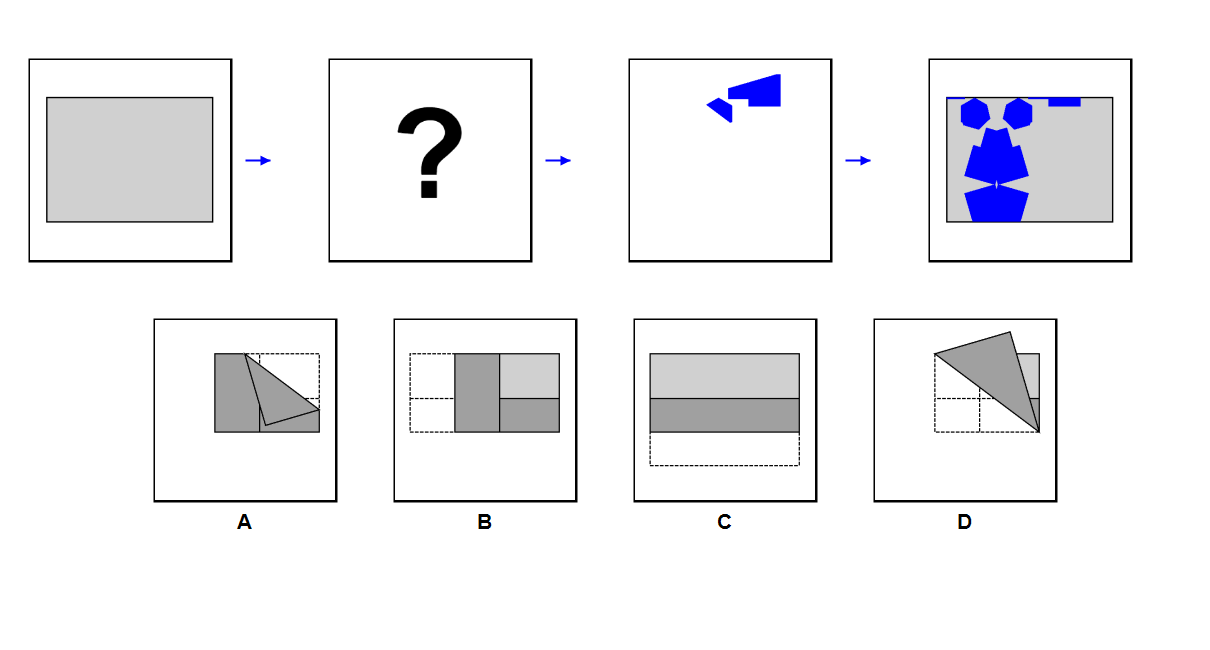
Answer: A